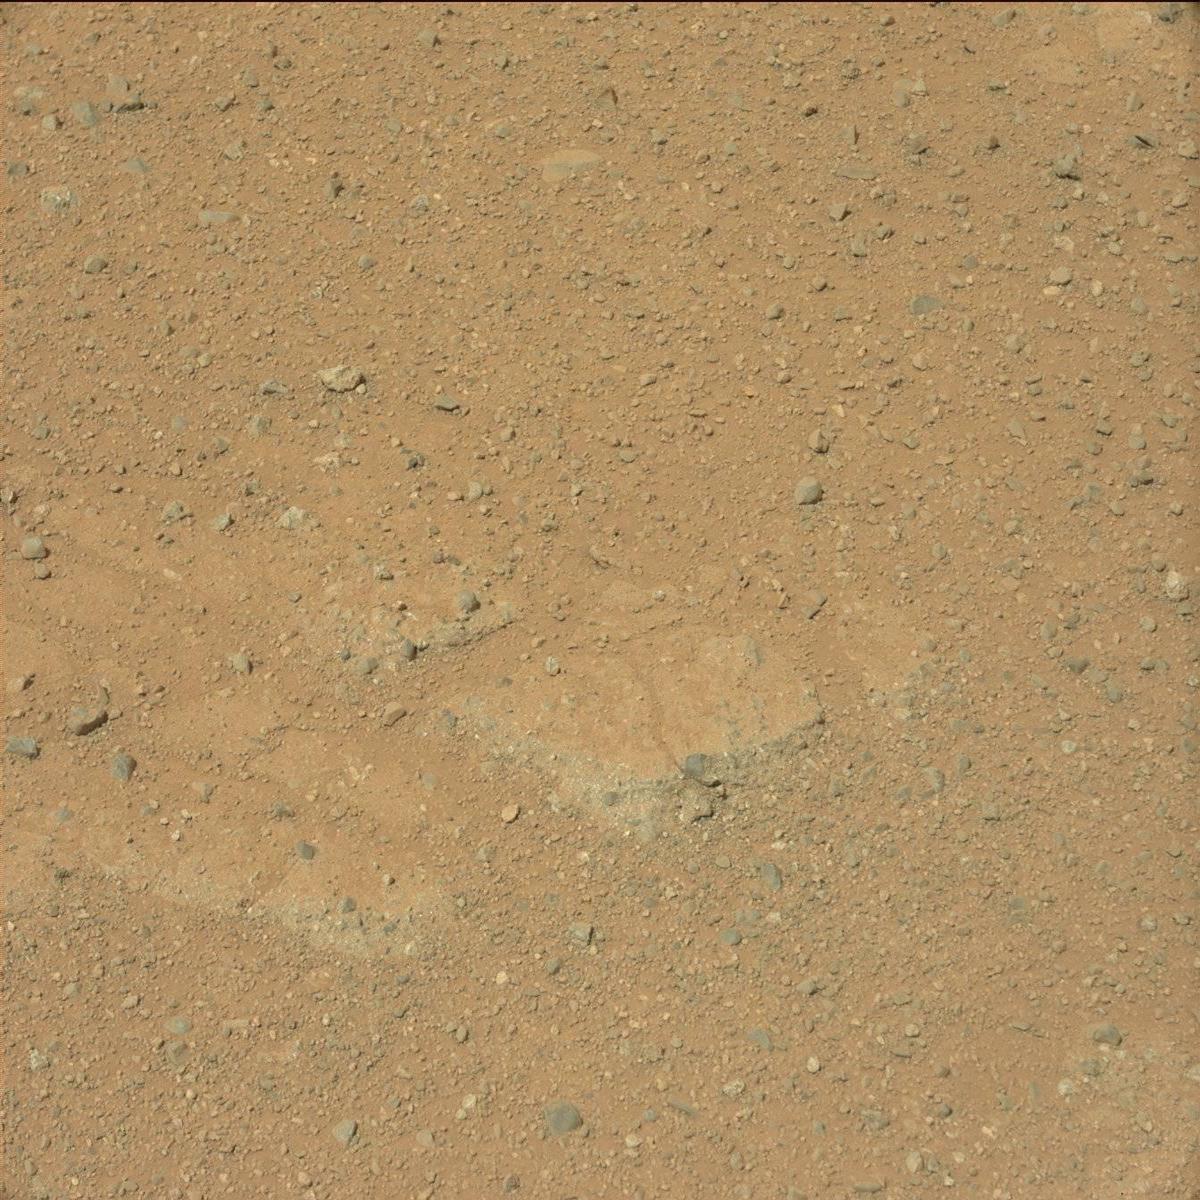
Terrain classes present: Bedrock, Rock, Sand / Soil